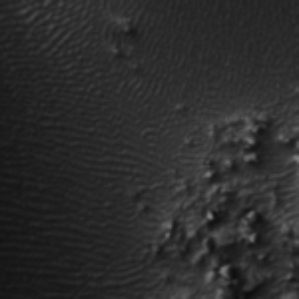
Label: frost